Brain MRI, t2w sequence, axial 2D slice.
Patient: age 34, sex F, weight 95 kg, height 1.95 m
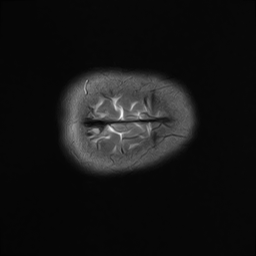